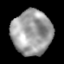
Tissue: lung
Cell type: Others
Senescence score: 0.5706
Nuclear area (px): 1750
Mean DAPI intensity: 157.786